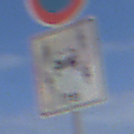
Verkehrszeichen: CarsharingfahrzeugeFrei
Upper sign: EingeschraenktesHalteverbot
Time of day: Midday
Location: Outdoor (Nature)
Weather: PartlyCloudy
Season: NotSpecified
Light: Natural